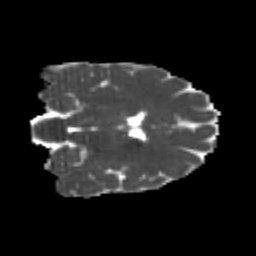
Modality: MD
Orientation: coronal
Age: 20
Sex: female
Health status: healthy
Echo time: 0.074 s